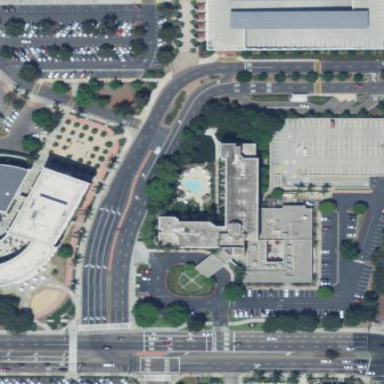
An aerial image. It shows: Hotel building.